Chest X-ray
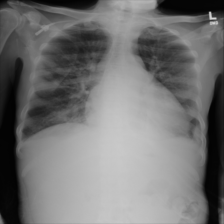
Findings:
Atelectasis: negative
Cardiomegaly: positive
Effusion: negative
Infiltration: negative
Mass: negative
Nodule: negative
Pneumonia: negative
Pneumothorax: negative
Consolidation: negative
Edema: negative
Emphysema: negative
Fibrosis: negative
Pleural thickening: negative
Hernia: negative